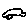
Label: car